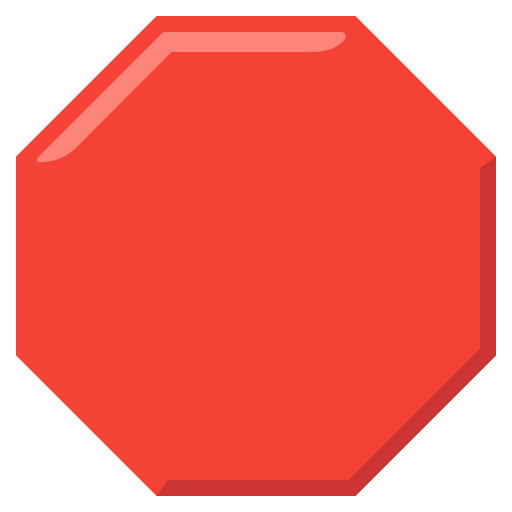
Emoji: 🛑